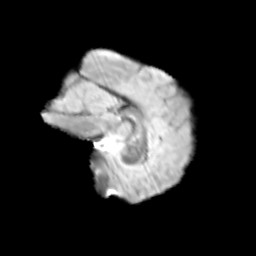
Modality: T2w
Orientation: sagittal
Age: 12
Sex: male
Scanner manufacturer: siemens
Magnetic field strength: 3 T
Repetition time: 3.8 s
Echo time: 0.07 s